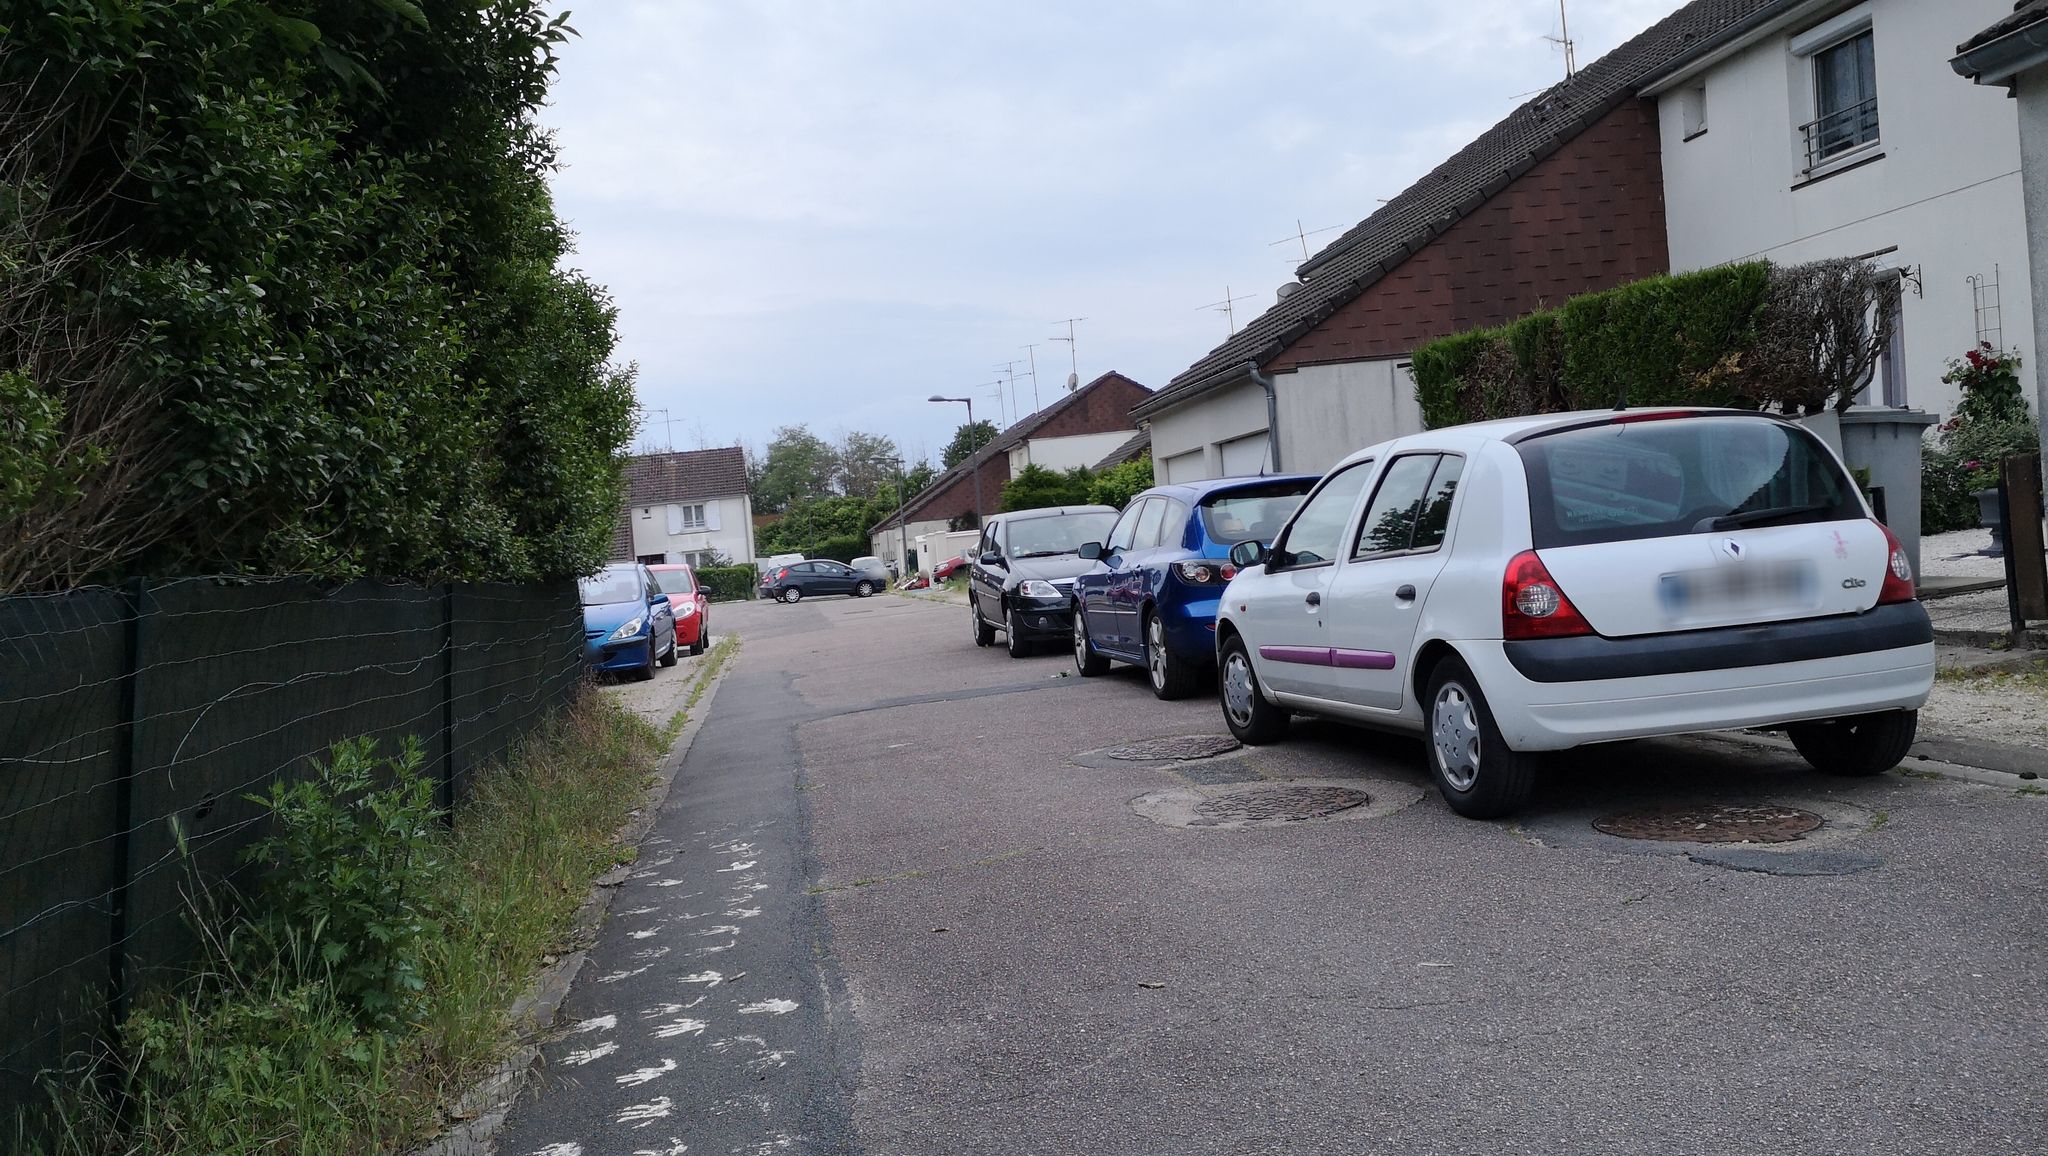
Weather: cloudy
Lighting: day
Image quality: good
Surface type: walking surface
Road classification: residential, footway, path
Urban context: urban centre
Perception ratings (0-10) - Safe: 2.95, Lively: 6.25, Beautiful: 6.81, Boring: 1.75, Depressing: 0.92, Wealthy: 6.39